Interaction volume radius: 5 \u00c5
Interaction volume height: 25 \u00c5
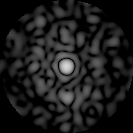
Disorder parameter: 0.8298